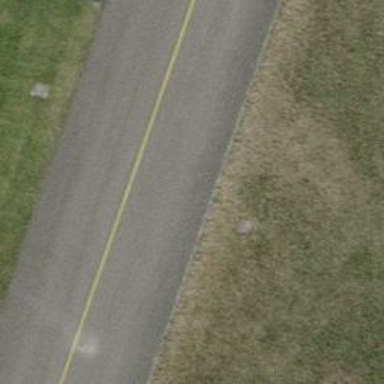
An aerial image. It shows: Taxiway at the airport covered with grass.